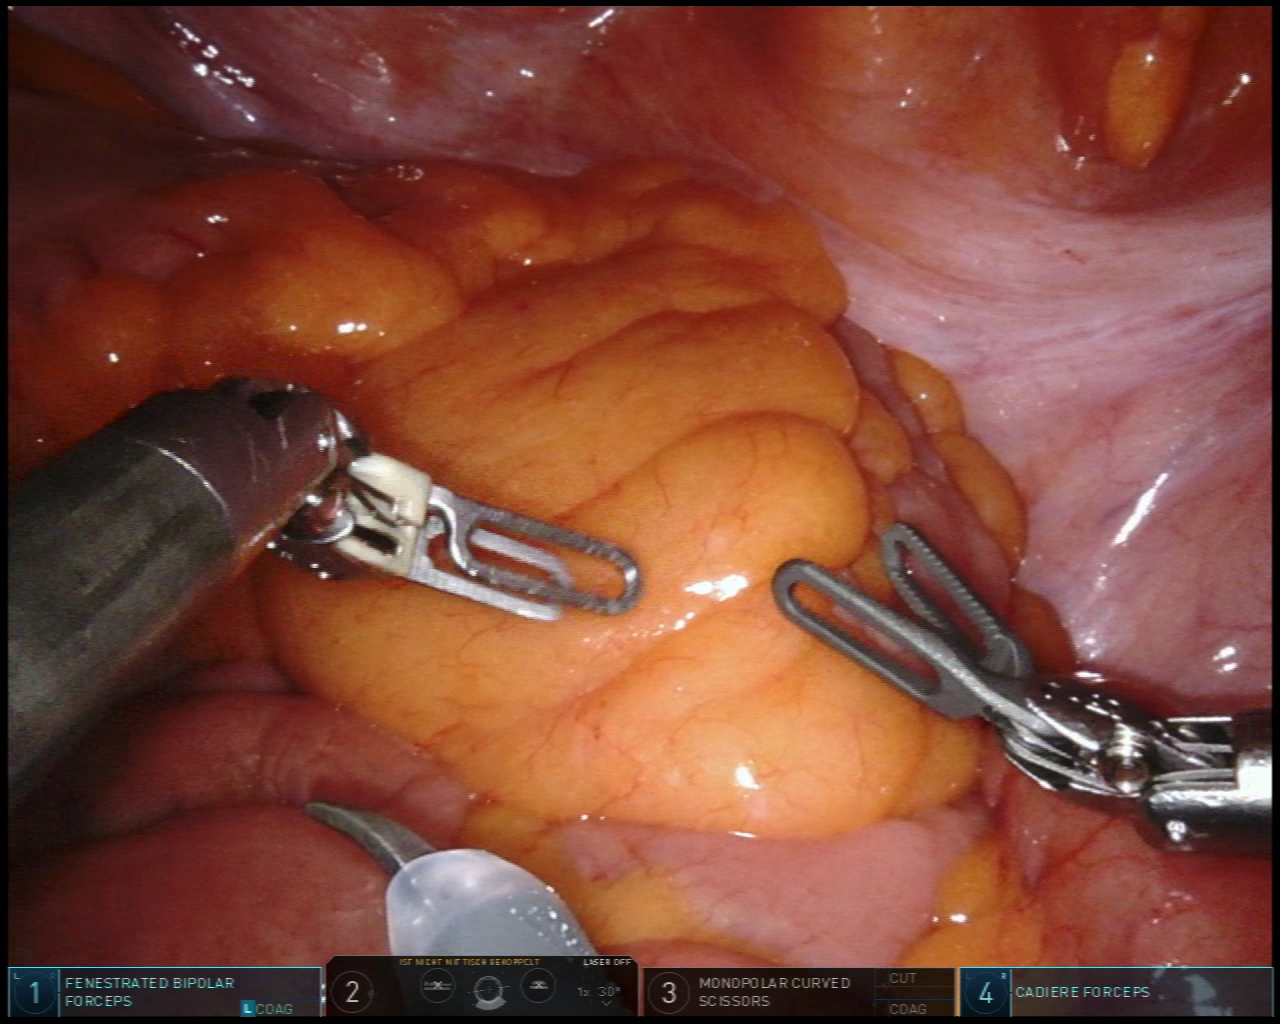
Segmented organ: small_intestine
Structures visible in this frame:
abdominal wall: yes
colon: yes
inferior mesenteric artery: no
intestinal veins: no
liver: no
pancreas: no
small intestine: yes
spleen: no
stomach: no
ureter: no
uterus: no
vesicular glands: no